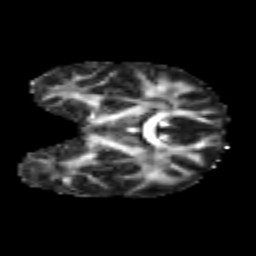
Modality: FA
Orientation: coronal
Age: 29
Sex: male
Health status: healthy